Question: Ok, I know this sounds stupid, but im trying to upload a new version of my app to the app store. I updated the app to run on iOS 7, i upgraded to Xcode 5 and i also changed macs since my last submission. I created the archive, but every time it tries to validate, i get this error:

I have all of the valid certificates and profiles. When i try to import a developer profile, i do have 1 option but i sadly forgot the password for it :/
any help would be greatly appreciated, thanks
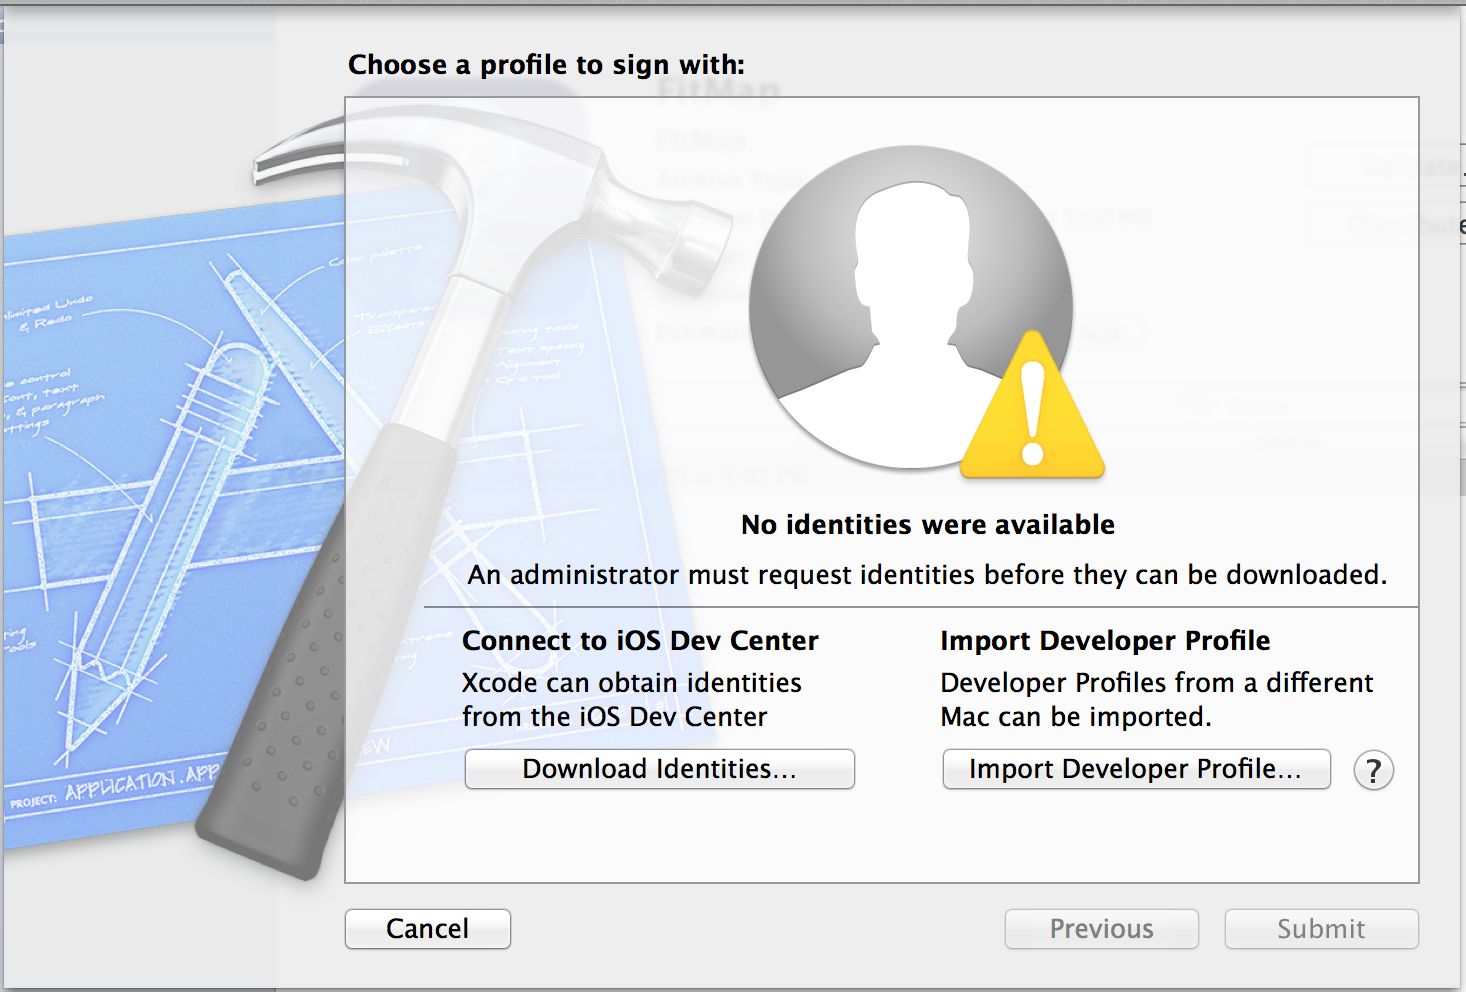
Answer: In the end, i was able to get it to work thanks to the comment left by @iphonic (<URL>. I had to change the code signing identities and profiles from 'development' to 'distribution' and made sure they were all matching.